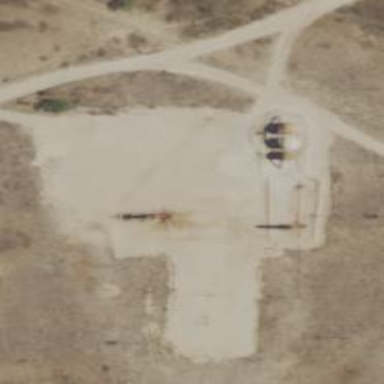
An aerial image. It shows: Petroleum well.